Question: I've ran into this issue and have been trying to solve it for a few days now and it seems everything I try it creates more errors. I'm having problems creating a user with this function use FIRAuth and its telling me to add in a ';' right before in, but it doesn't fix the problem.
Picture of Errors:

'''
func handleRegistration() {
guard let email = emailTextField.text, let password = passTextField.text
else {
print("Form is not Valid")
return
}
FIRAuth.auth()?.createUser(withEmail: email, password: password, completion: FIRUser?, error) in
if error != nil {
print("Error")
return
}
print("Login Successful")
}
'''
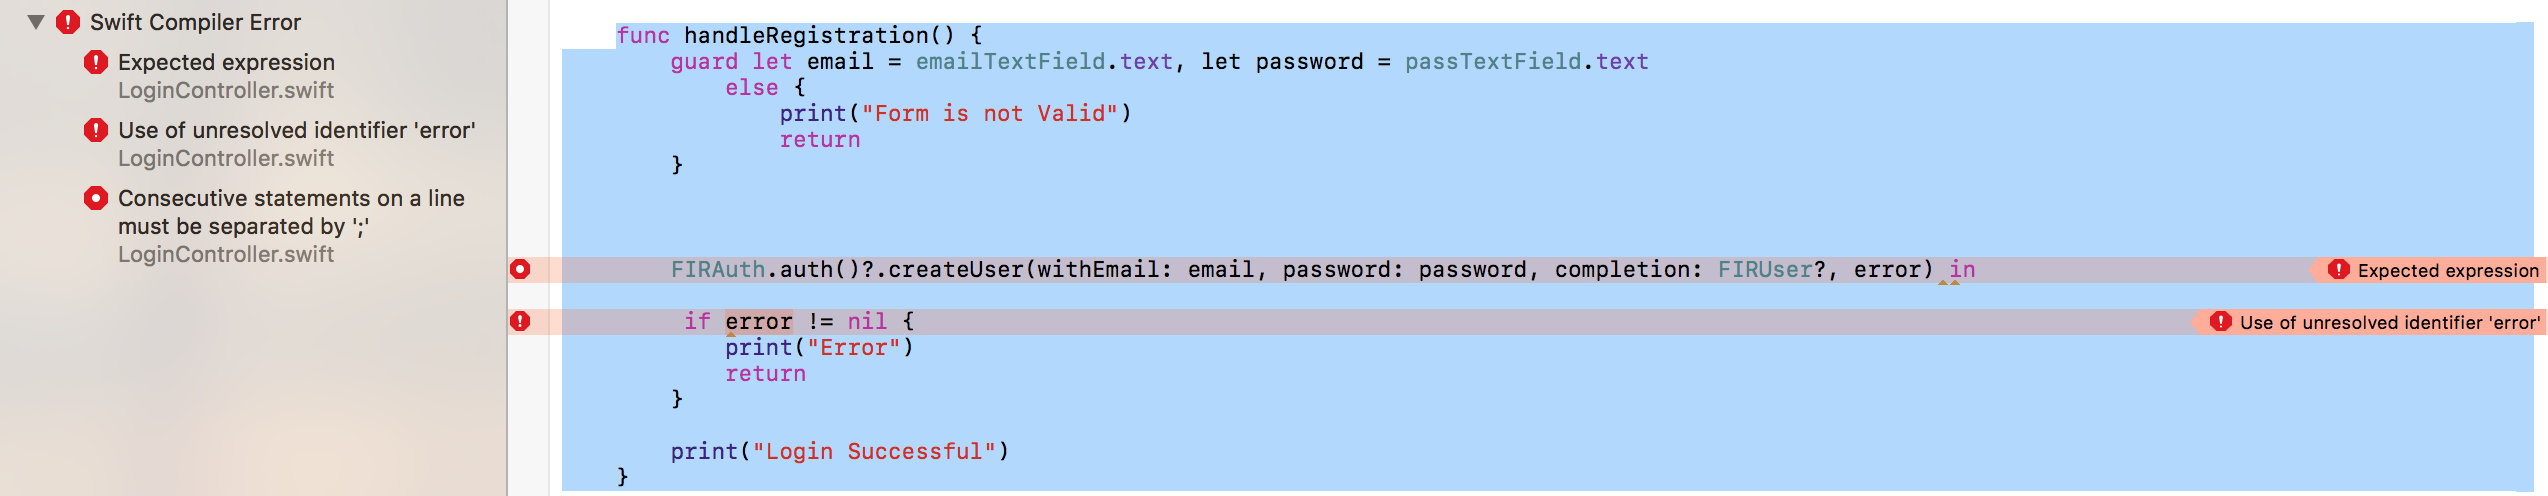
Answer: Try this :-
'''
FIRAuth.auth()?.createUser(withEmail: email, password: password, completion: {(user, error) in
if error != nil {
print("Error")
return
}else{
print("Login Successful")
return
}
})
'''